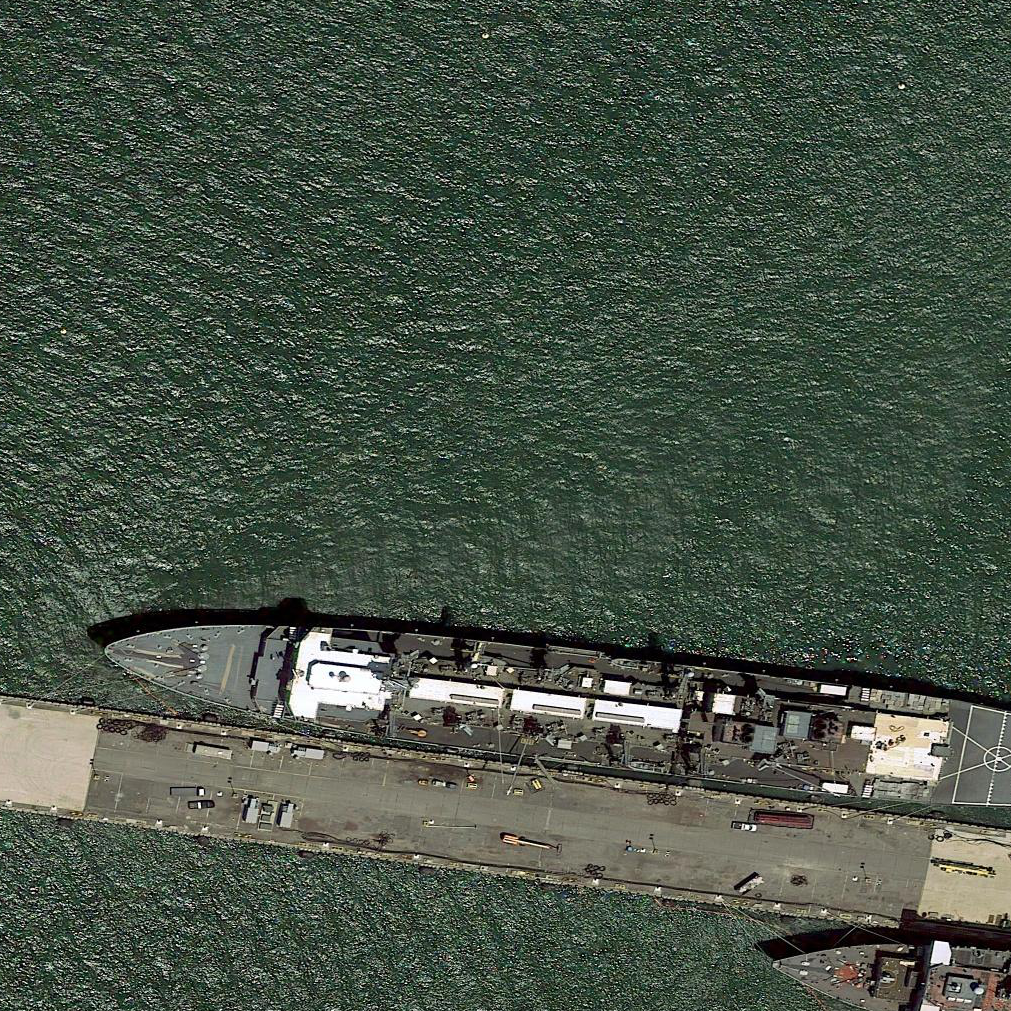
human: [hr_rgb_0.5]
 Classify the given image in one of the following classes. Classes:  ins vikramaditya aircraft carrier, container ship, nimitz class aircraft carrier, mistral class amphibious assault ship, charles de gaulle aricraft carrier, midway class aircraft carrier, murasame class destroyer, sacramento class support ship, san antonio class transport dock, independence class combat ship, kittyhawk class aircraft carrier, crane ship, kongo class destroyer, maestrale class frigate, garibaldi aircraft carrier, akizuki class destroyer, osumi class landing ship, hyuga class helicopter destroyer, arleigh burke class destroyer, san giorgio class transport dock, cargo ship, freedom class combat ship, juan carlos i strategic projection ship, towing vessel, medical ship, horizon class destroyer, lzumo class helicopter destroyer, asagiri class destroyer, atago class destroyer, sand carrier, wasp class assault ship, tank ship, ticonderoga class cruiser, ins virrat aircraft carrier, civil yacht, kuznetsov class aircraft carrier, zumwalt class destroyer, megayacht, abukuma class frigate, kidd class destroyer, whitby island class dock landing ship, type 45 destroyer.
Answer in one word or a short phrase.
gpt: Sacramento class support ship